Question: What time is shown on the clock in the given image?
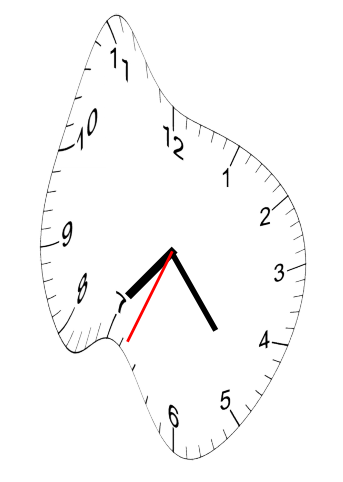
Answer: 07:23:34